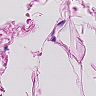
Metastatic tissue present: no